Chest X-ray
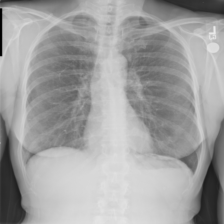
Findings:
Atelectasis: negative
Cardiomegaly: negative
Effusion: negative
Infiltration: negative
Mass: negative
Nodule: negative
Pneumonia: negative
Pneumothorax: negative
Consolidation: negative
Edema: negative
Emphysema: negative
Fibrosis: negative
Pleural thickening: negative
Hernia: negative